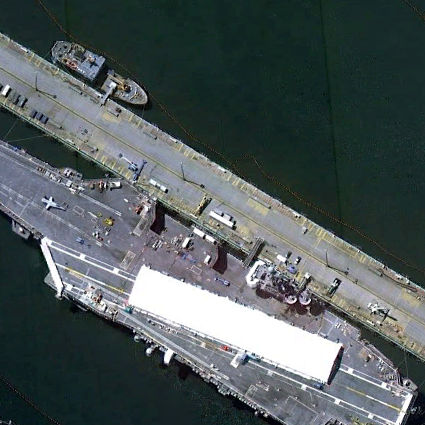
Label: aircraft_carrier